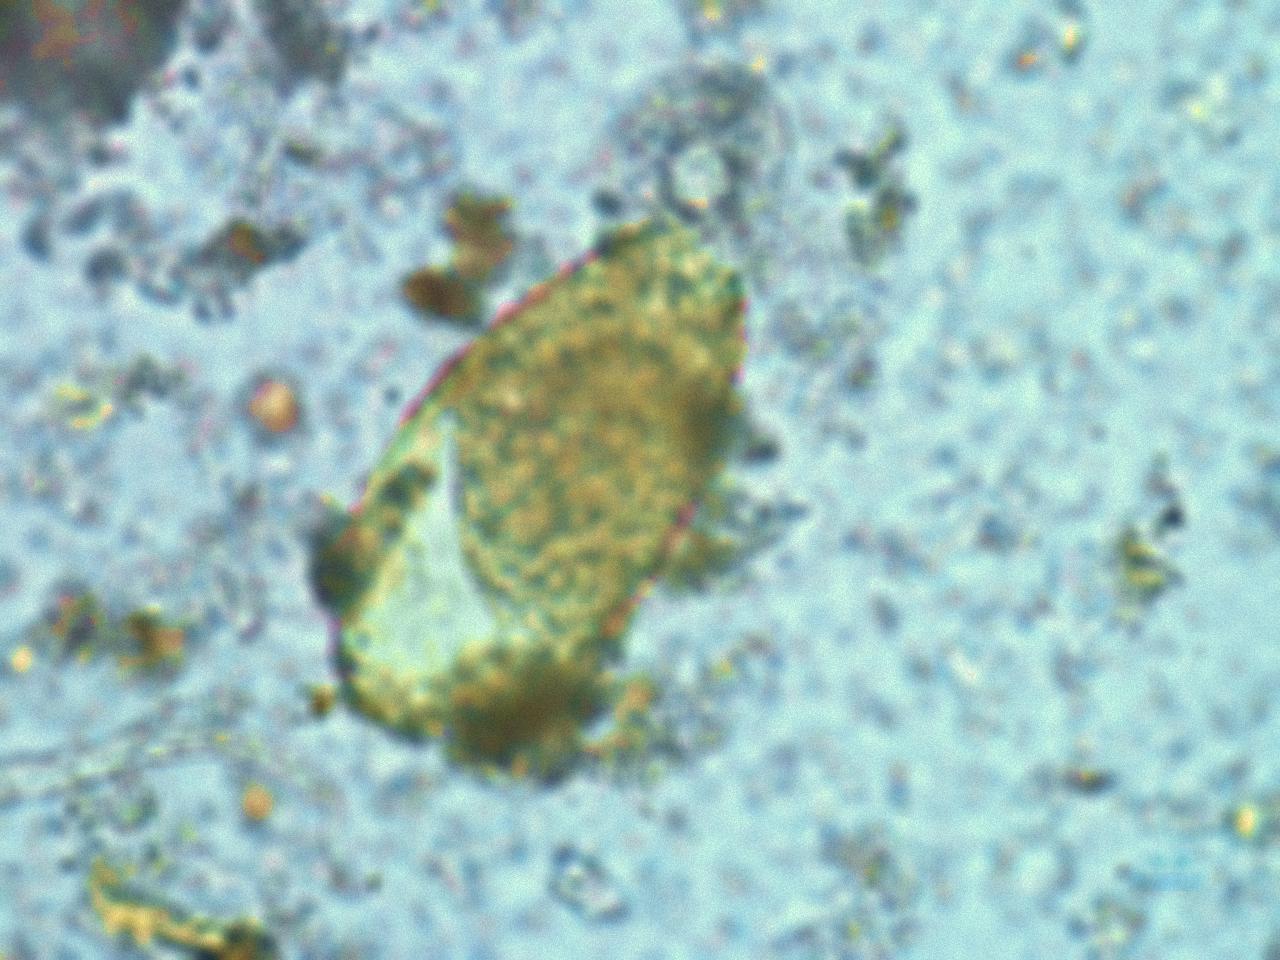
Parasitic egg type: Fasciolopsis buski